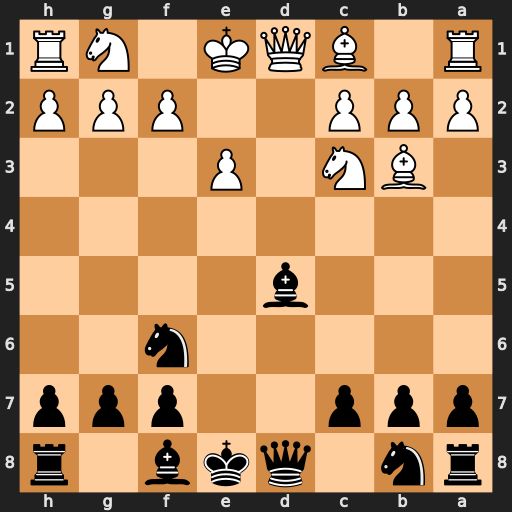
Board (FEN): rn1qkb1r/ppp2ppp/5n2/3b4/8/1BN1P3/PPP2PPP/R1BQK1NR
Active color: b
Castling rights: KQkq
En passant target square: -
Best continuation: Bxg2 Bxf7+ Ke7